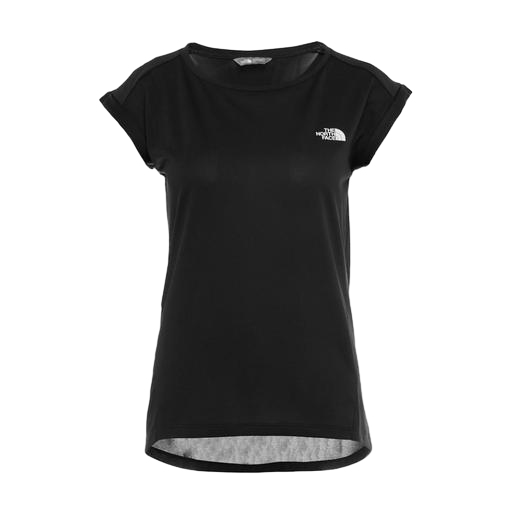
women's cool tee, black short sleeve half dome tee, short sleeve half dome tee, white background